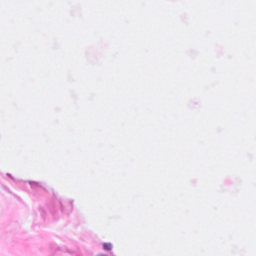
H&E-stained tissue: Breast